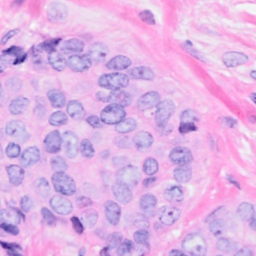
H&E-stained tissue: Breast